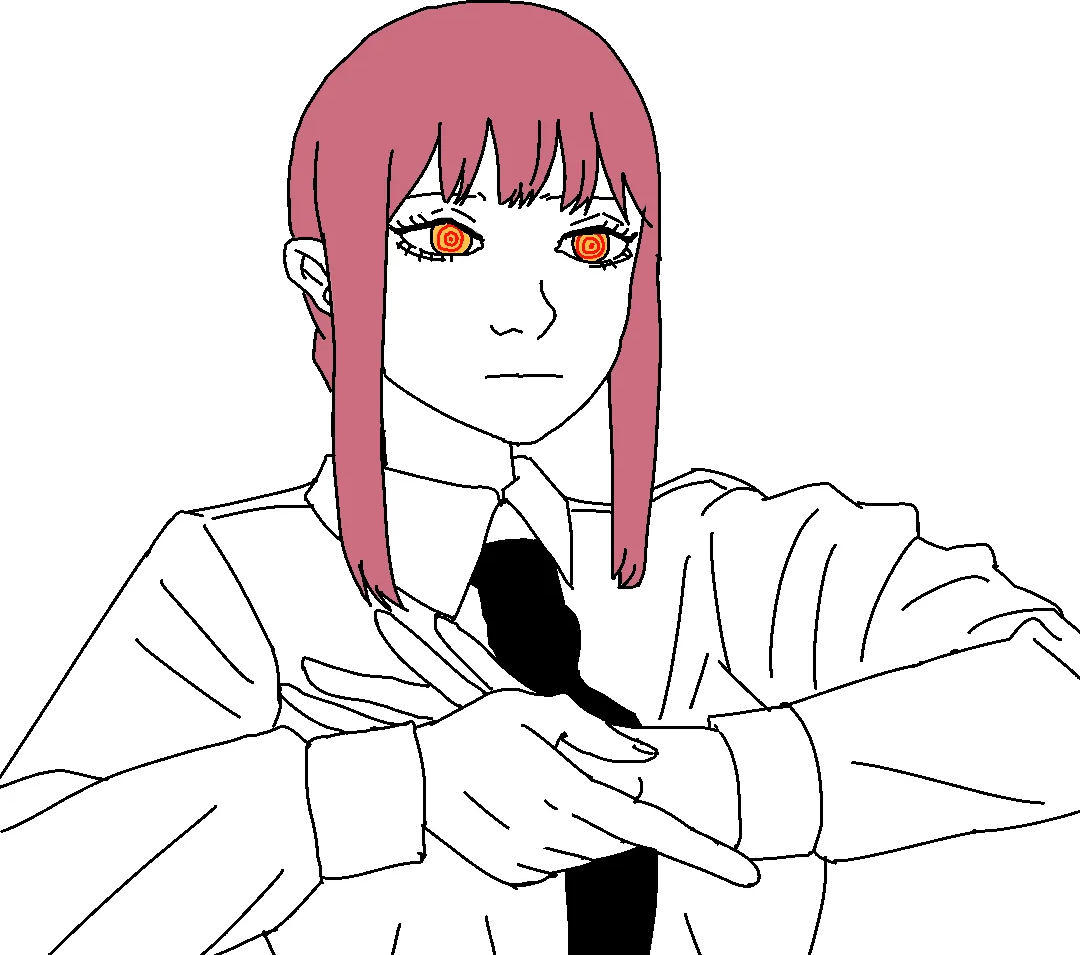
Label: 5_Doomer_Girl